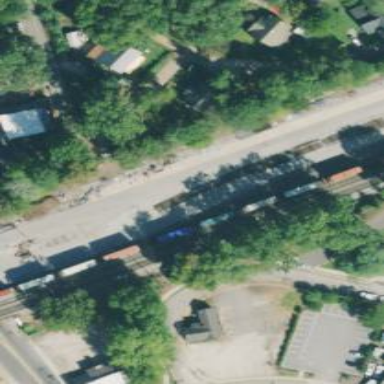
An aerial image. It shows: Railway spur with freight rails.